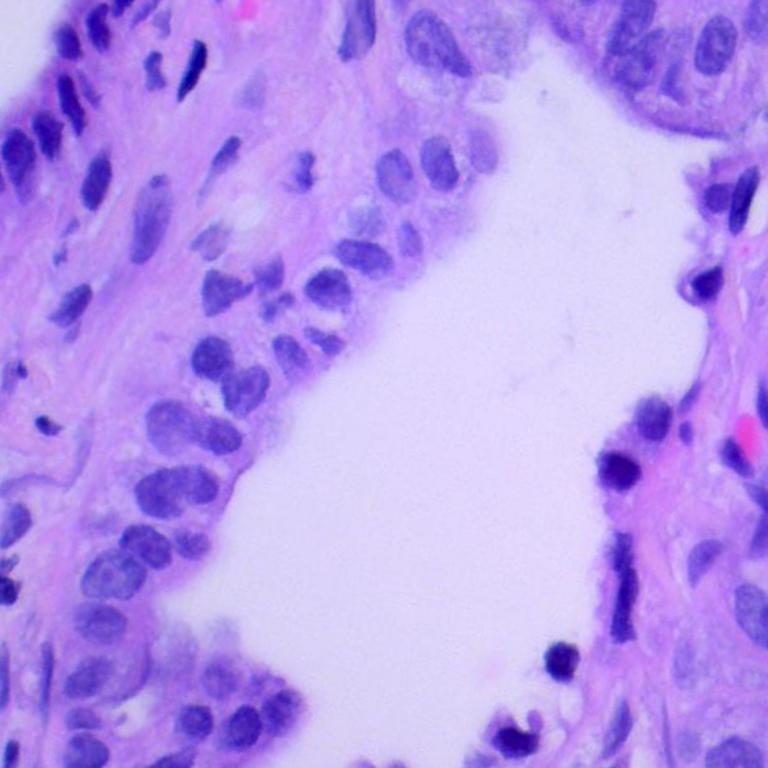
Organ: lung
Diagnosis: adenocarcinomas